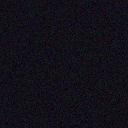
Screen state: off